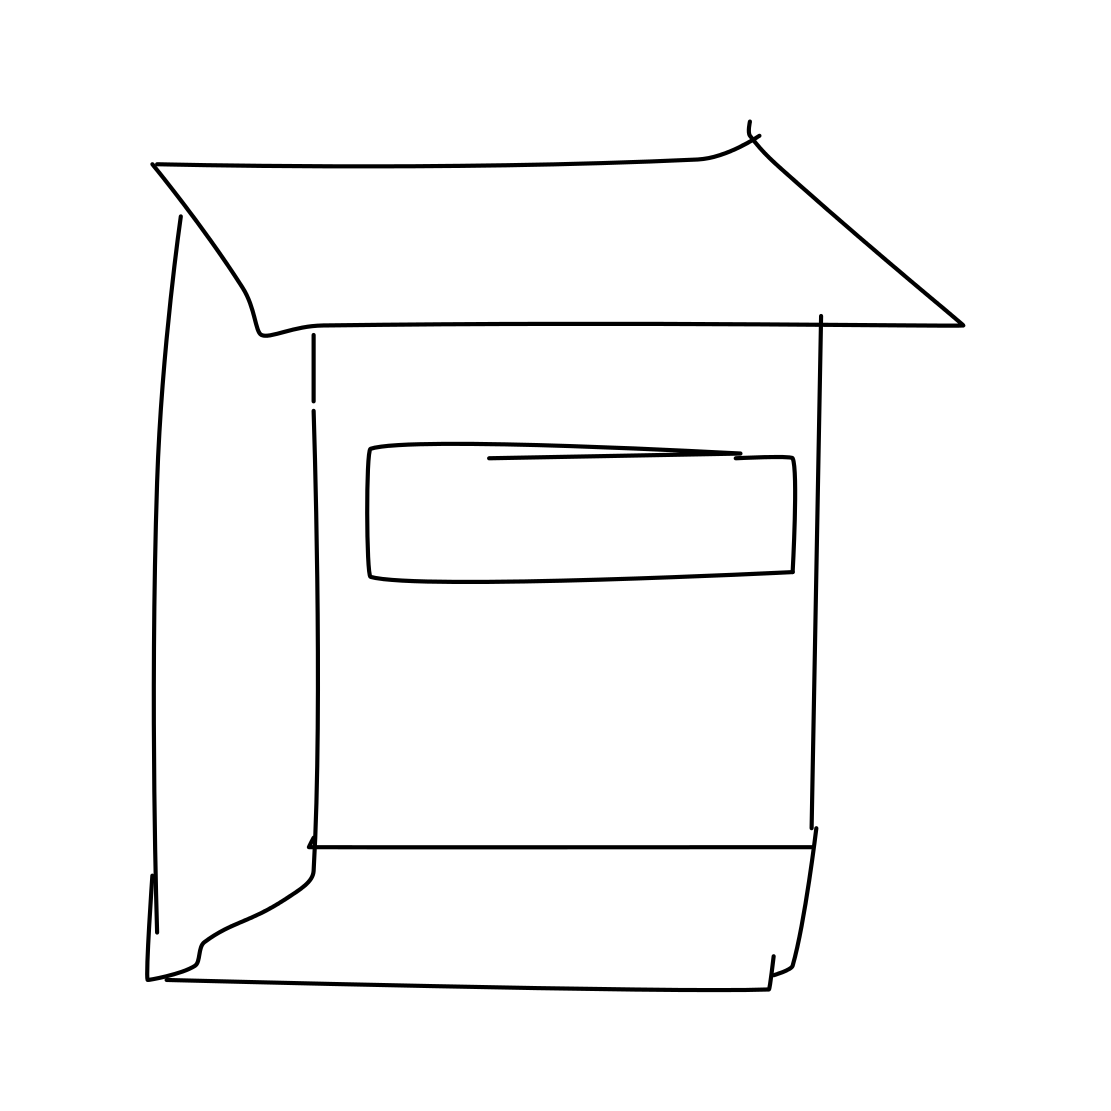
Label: mailbox